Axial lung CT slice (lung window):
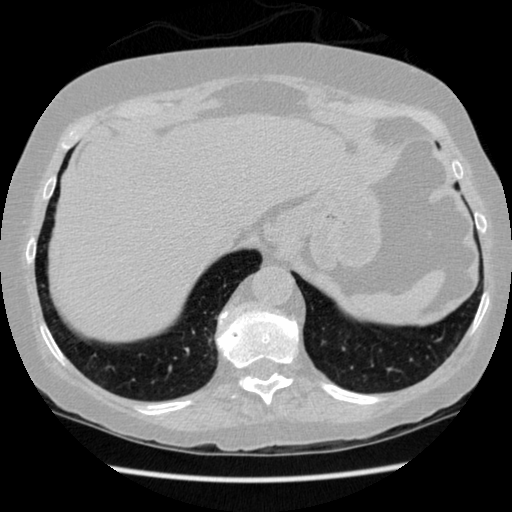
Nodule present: yes
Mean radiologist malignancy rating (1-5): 1